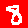
Digit: 8